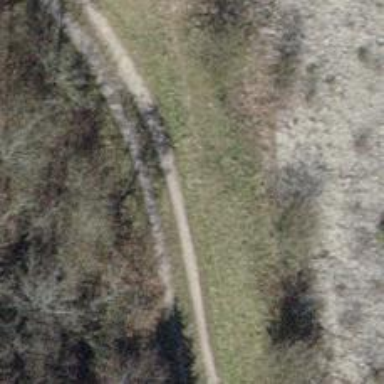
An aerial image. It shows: Track with grade2 pebblestone surface.